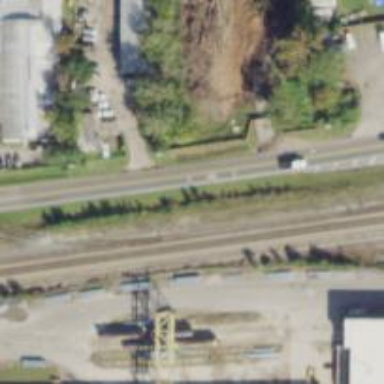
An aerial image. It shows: Railway spur junction.